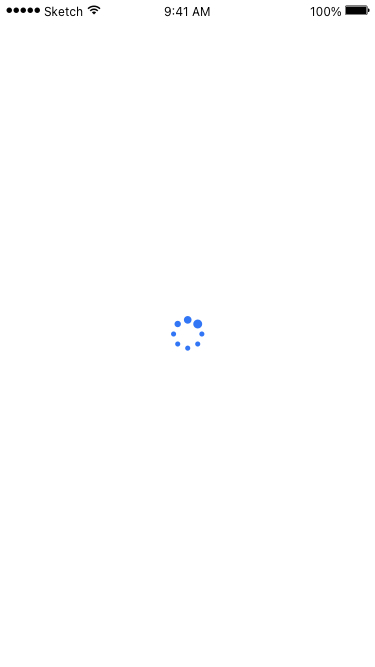
Text in this UI design:
100%
9:41 AM
Sketch